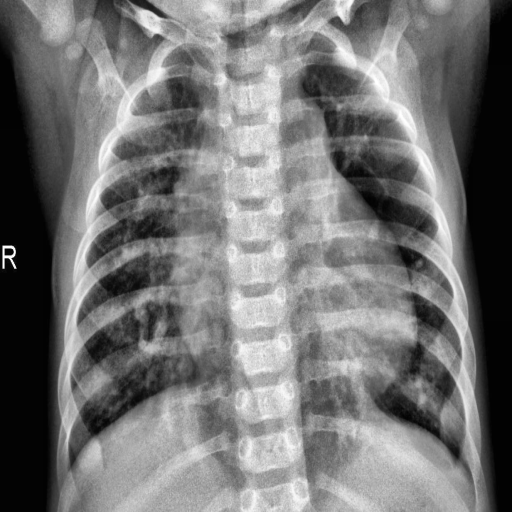
Finding: PNEUMONIA